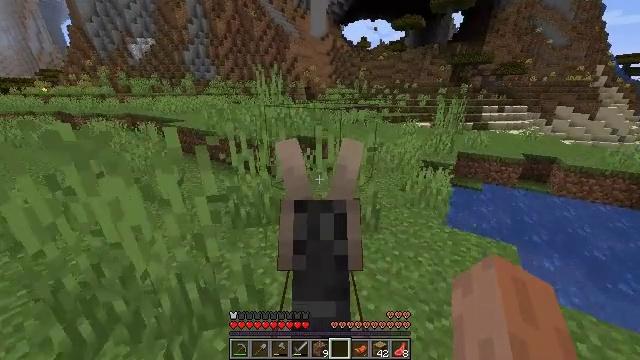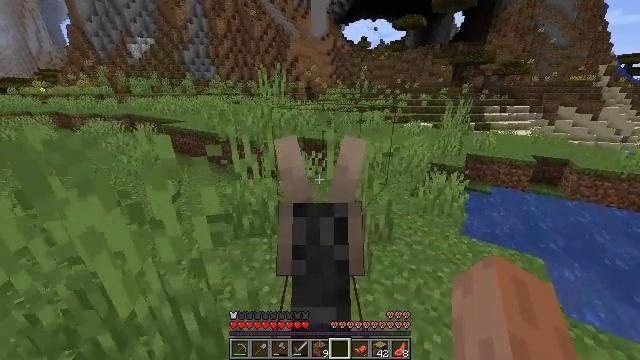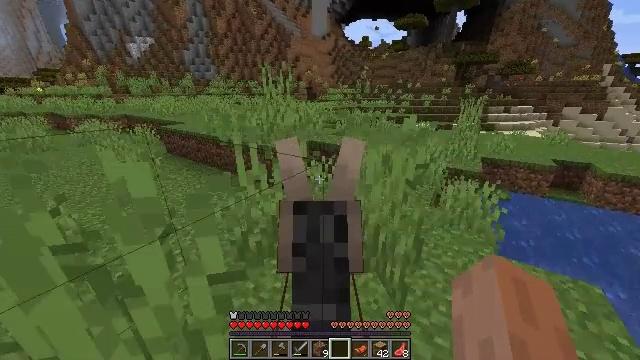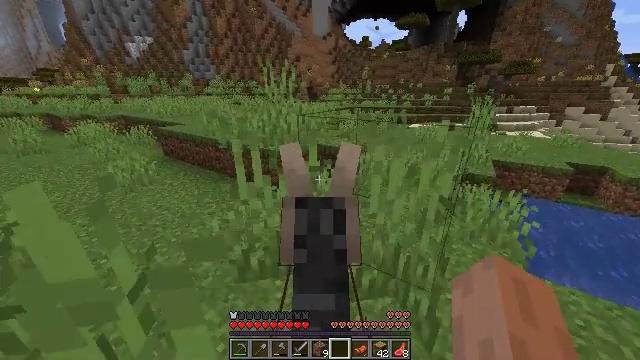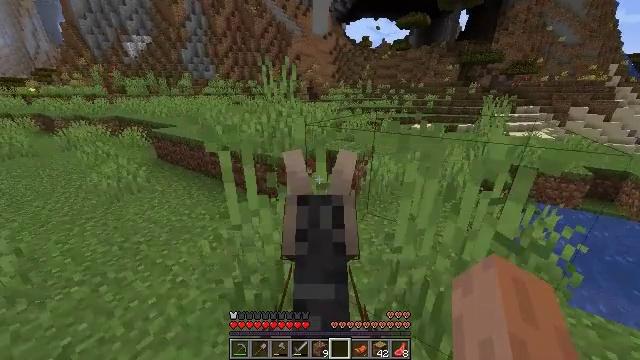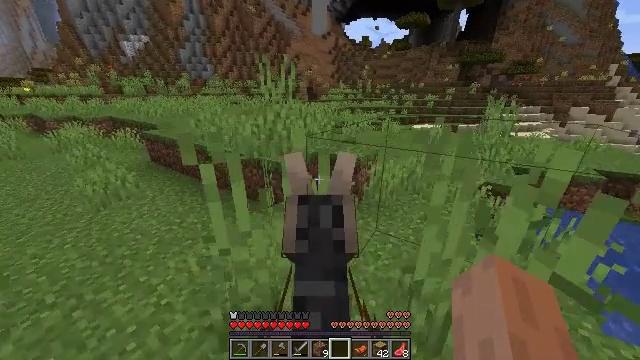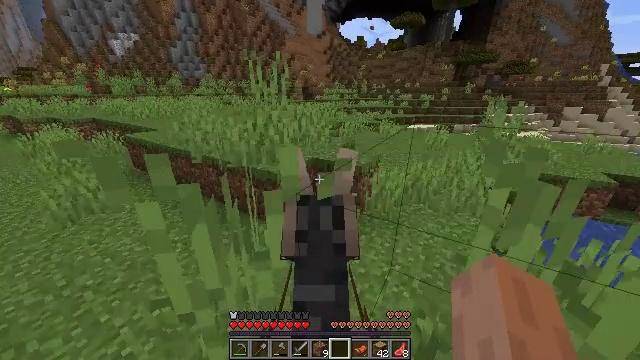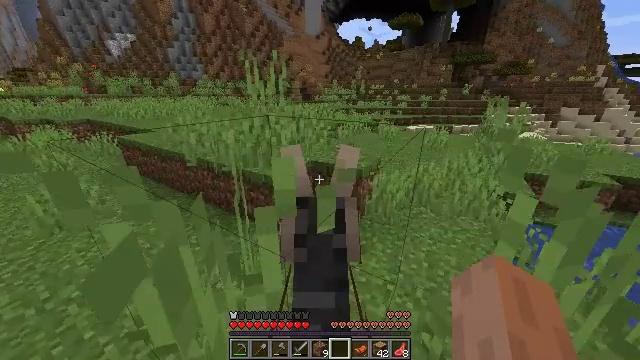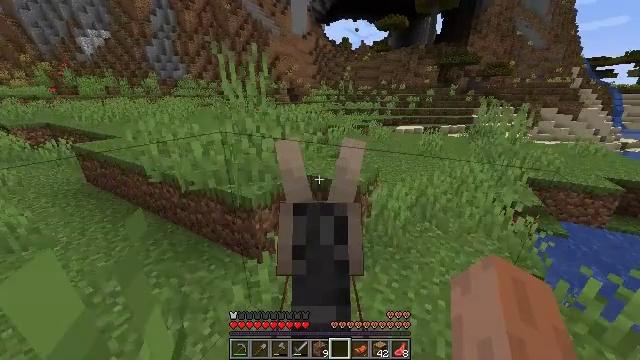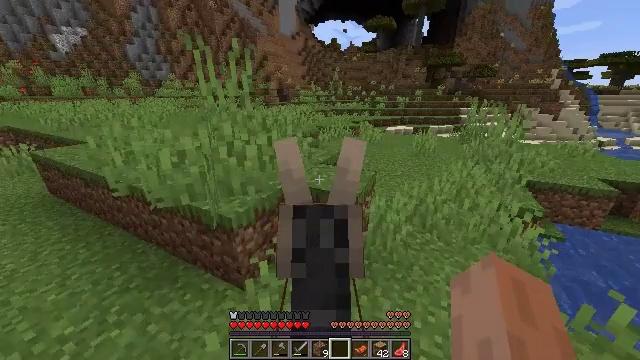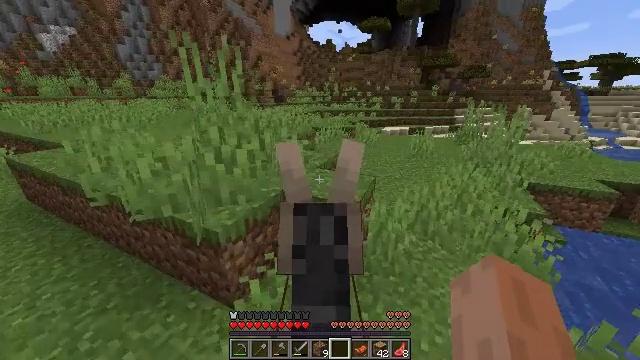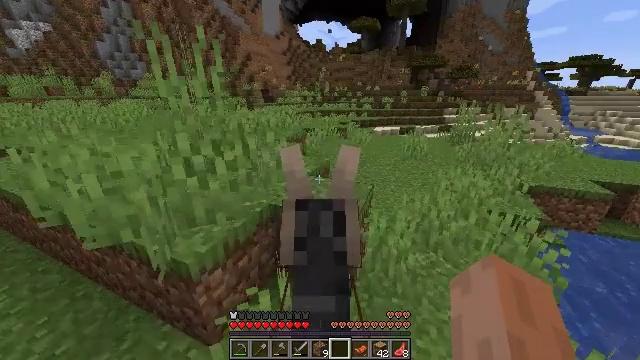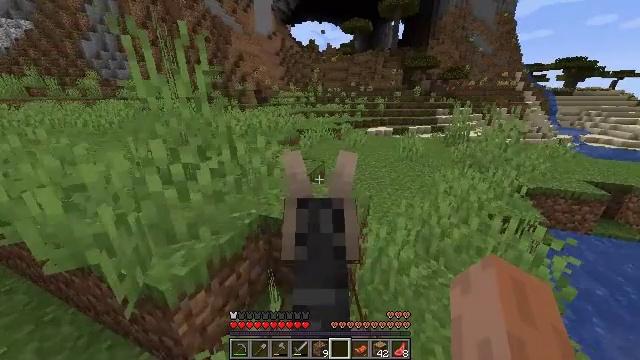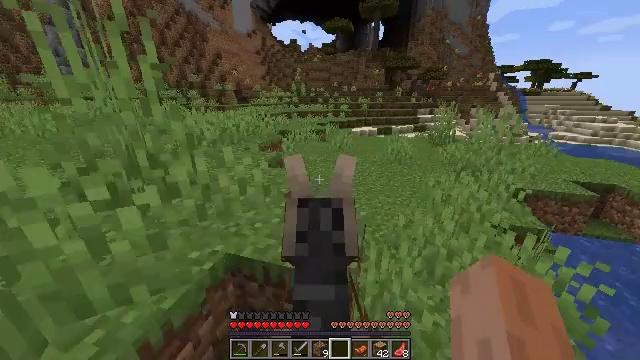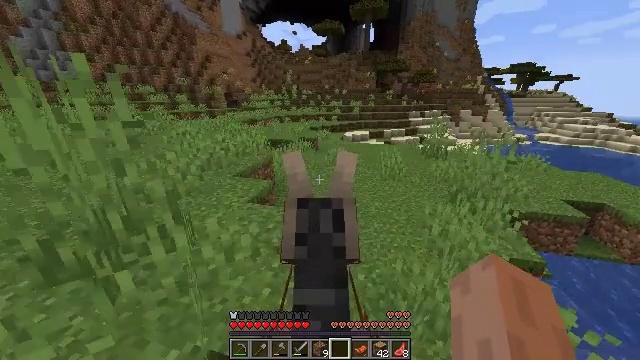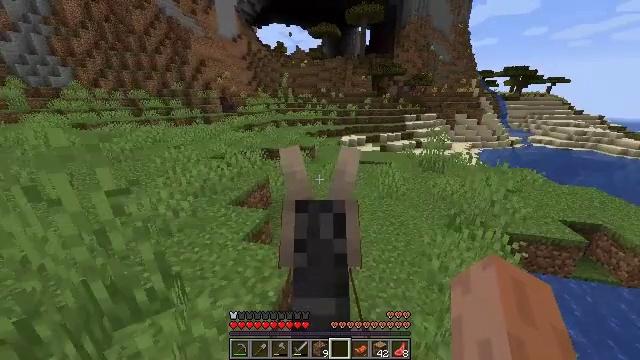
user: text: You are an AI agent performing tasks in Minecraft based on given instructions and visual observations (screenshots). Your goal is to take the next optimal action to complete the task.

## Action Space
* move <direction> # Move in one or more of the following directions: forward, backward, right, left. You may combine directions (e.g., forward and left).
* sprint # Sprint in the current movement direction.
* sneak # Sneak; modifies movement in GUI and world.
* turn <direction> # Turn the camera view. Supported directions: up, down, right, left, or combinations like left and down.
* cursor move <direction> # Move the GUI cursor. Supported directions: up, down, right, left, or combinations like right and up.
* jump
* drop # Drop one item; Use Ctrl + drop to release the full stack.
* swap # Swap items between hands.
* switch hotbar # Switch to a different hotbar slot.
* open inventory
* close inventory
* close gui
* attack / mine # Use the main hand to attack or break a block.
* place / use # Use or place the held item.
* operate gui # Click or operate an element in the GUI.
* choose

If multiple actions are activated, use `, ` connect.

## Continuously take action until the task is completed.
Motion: motion action
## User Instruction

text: Attack the ground to gather coarse dirt.
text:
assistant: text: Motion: move forward and move left, sprint
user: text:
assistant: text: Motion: move forward, sprint
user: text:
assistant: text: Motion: move forward, sprint
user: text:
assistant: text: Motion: move forward, sprint
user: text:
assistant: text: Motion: move forward, sprint
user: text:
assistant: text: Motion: move forward, sprint, turn right
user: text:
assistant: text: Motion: move forward, sprint, turn right
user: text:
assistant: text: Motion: move forward, sprint, turn right
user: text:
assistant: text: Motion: move forward, sprint, turn right
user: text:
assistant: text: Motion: move forward, sprint, turn right
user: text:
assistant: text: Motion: move forward, sprint, turn right
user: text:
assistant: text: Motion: move forward, sprint, turn right
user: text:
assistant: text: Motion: move forward, sprint, turn right
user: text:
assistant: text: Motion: move forward, sprint, turn right
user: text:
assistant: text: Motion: move forward, sprint
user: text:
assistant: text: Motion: move forward, sprint
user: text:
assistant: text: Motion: move forward, sprint
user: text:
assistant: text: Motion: move forward, sprint
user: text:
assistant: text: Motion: move forward, sprint
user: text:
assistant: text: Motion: move forward, sprint
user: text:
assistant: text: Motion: move forward, sprint
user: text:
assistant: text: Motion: move forward, sprint
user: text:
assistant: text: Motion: move forward, sprint
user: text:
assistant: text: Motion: move forward, sprint
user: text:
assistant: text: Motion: move forward, sprint
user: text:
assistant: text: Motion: move forward, sprint
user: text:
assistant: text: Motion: move forward, sprint
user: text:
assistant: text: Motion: move forward, sprint
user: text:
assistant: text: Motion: move forward, sprint
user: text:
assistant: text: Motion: move forward, sprint